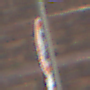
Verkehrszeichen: TatsaechlicheBreite2
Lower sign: RichtungsangabeDurchPfeile2
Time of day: MorningAfternoon
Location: Outdoor (Urban)
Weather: PartlyCloudy
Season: NotSpecified
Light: Natural